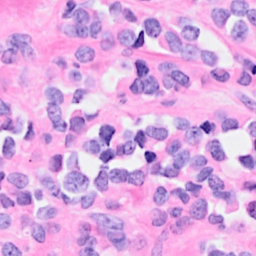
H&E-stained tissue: Breast